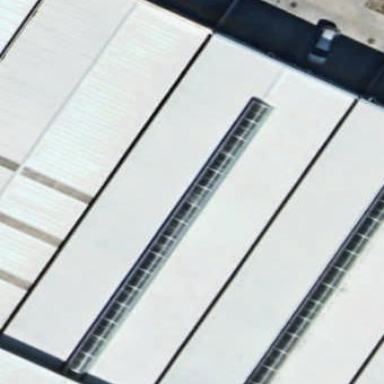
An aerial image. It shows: Warehouse building.